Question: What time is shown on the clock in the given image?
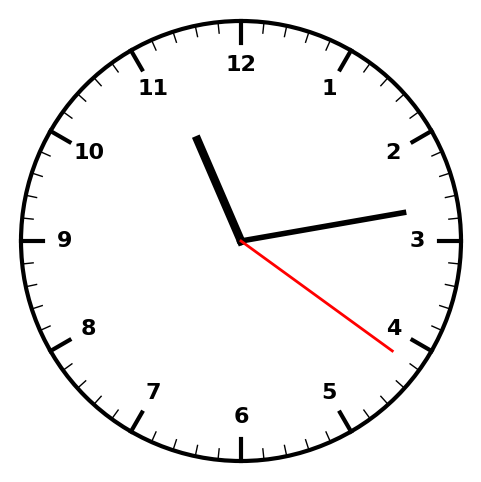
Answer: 11:13:21